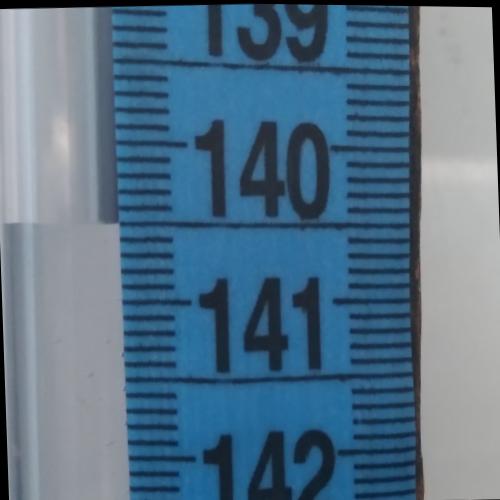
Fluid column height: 140.5 cm